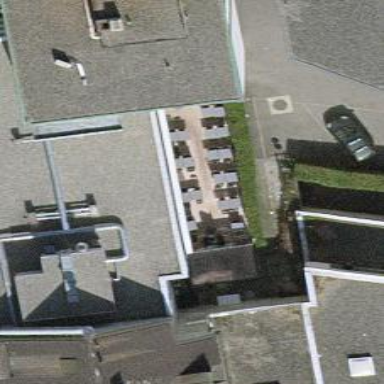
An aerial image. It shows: Hotel.